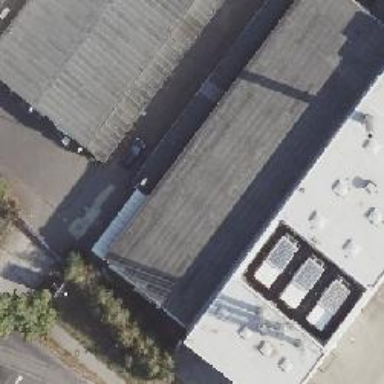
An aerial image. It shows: Car repair shop.